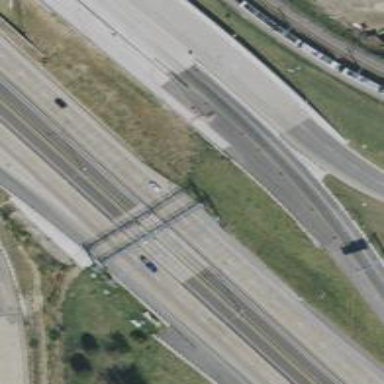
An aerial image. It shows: Toll gantry on the road.